Question: I have a resusable custom Material UI Dialog and I wanted to show a different component in it.
For example onne time call it and show a Login component and another time show a registeration component, that is just example.
The problem is when I assign my component to body (body: InvitationComponent) the result is a correct dialog box but the body (or content) is a code of my component. When you send a text, that is ok but when I want to send a component to show in middle of the Dialog that is not possible. The question is how some one can send a component as an object or template to show in a dialog?
Invitation component is made of shome html code and iput controls and a button and I wanted to show it in middle of my dialog. (for example like a page that we can can show in iframe)
Thanks in advance for your help.
'''
<div class="title">
<h2 mat-dialog-title>{{ data.title }}</h2>
<span mat-dialog-close class="material-icons closeButton">close</span>
</div>
<hr>
<div>
<mat-dialog-content class="mat-typography">
{{ data.body }}
</mat-dialog-content>
<hr>
<div class="actionSection">
<mat-dialog-actions>
<button mat-button class="secondary" mat-dialog-close>{{ data.cancelButton }}</button>
</mat-dialog-actions>
</div>
</div>
</div>
'''

'''
my calling code is:
const dialogRef = this.dialogService.open(CustomDialogComponent,
{
hasBackdrop: true,
disableClose:true,
data:{
title: 'Invite User',
body: InvitationComponent,
cancelButton: 'Close' }
'''
that is my CustomDialogComponent:
'''
export class CustomDialogComponent implements OnInit {
constructor(@Inject(MAT_DIALOG_DATA) public data: any,
private dialogRef: MatDialogRef<CustomDialogComponent>) {
console.log(data.body);
}
ngOnInit() {
}
'''
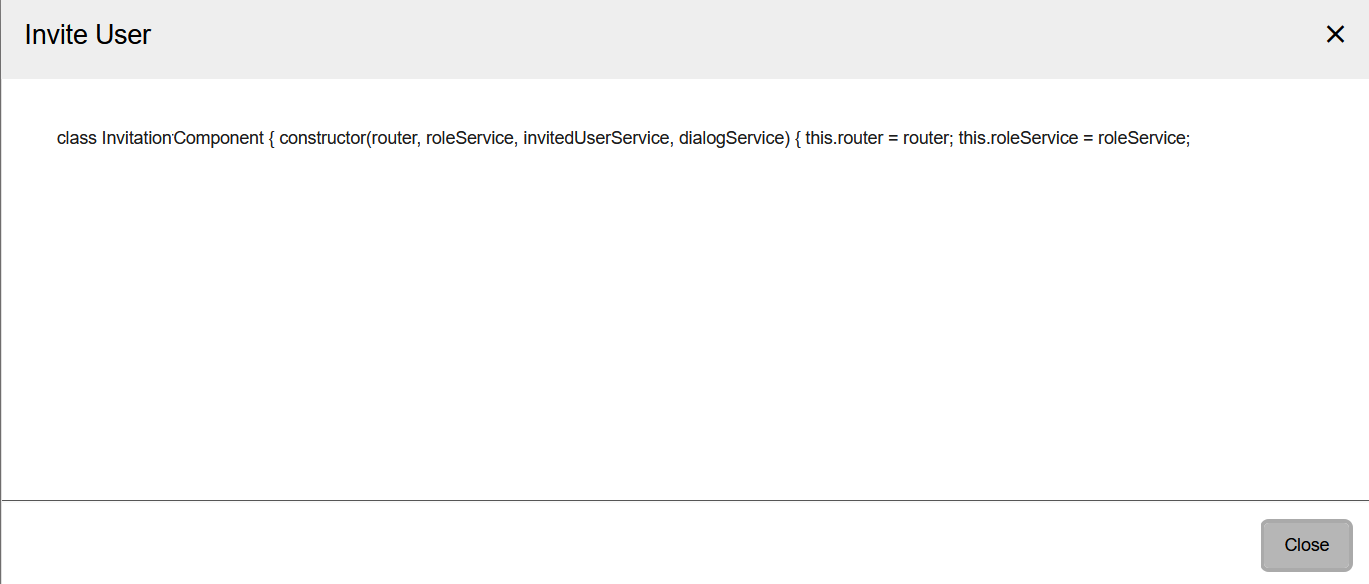
Answer: You can just have two different templates in the common dialog component html and rendering any one of it based upon the call.
i have made a stackblitz example for better understanding: <URL>